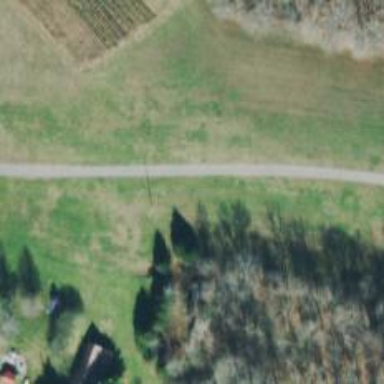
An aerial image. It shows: Driveway.